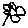
Label: flower